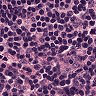
Metastatic tissue present: no